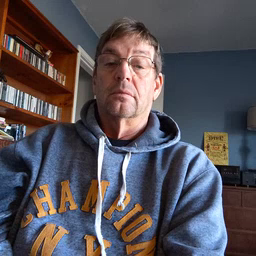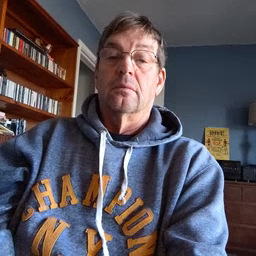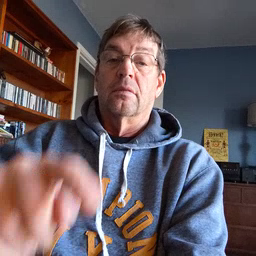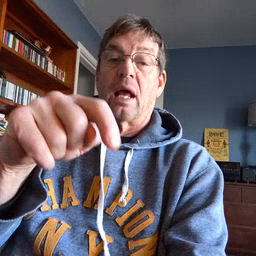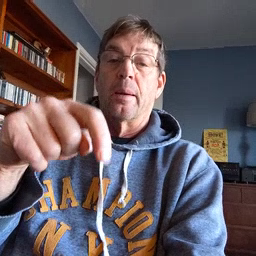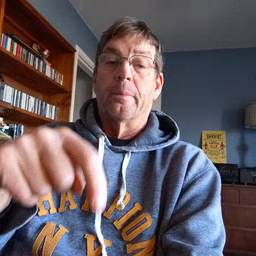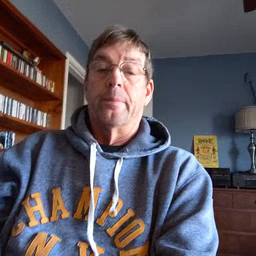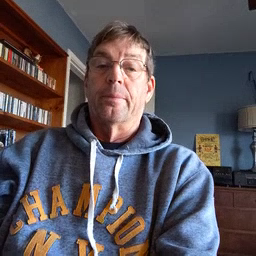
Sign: time